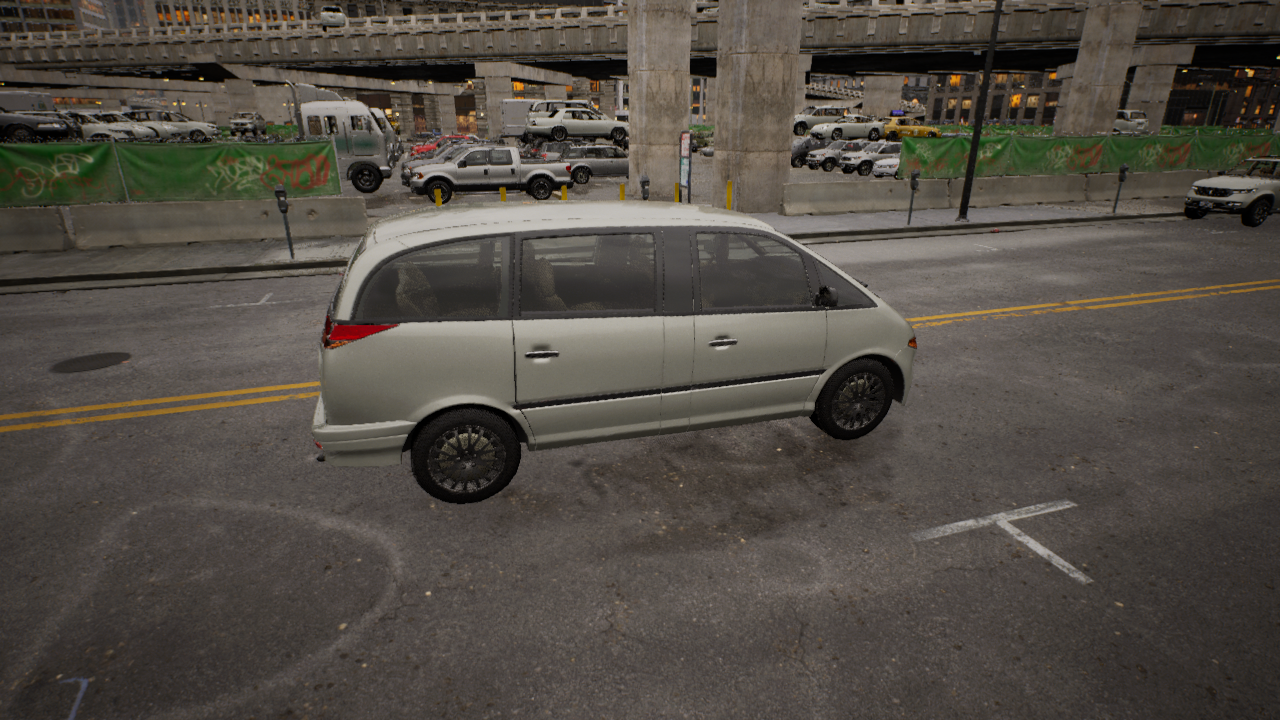
Venue: downtown
Lighting: golden hour
Vehicle rig: minivan